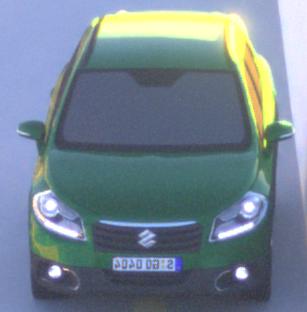
Make: Suzuki
Model: SX4 S-Cross 1.6
Detailed model: SX4 (II) S-Cross
Model produced from: 2013/10
Model produced until: 2015/08
Doors: 5
Color: green
Road condition: dry road
Daytime: sunrise or sunset
Contrast: high contrast